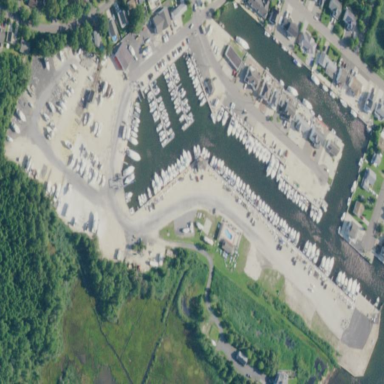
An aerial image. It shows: Boatyard located near waterway.